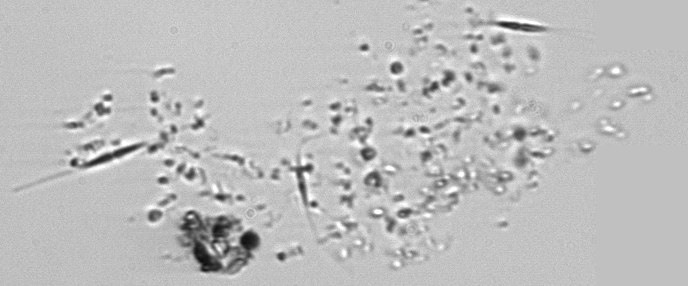
Label: Phaeocystis